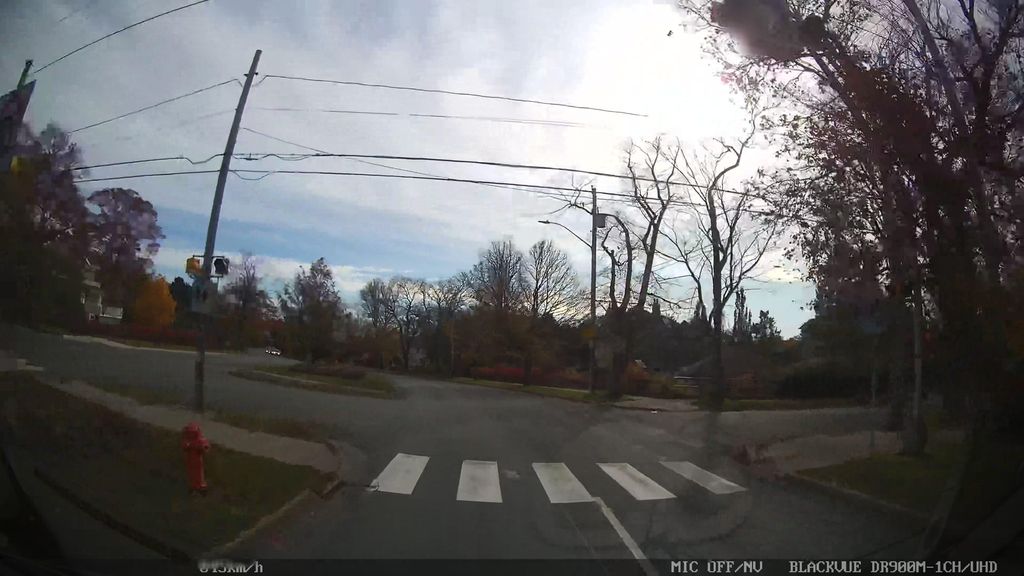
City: halifax